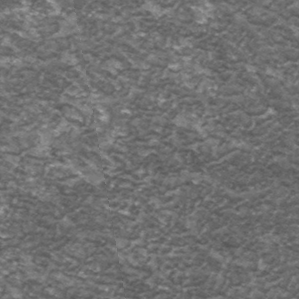
Label: frost